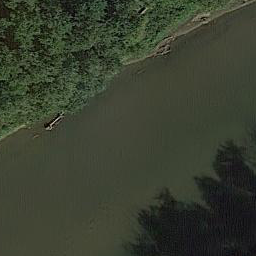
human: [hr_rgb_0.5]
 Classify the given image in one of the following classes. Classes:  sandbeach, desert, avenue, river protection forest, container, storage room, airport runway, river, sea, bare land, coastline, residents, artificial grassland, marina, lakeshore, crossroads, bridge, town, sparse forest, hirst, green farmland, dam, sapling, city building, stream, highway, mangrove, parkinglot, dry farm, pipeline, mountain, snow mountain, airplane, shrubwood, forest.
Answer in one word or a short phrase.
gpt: river protection forest